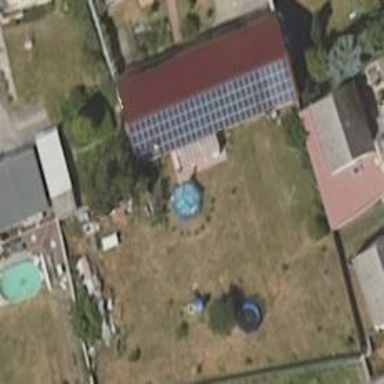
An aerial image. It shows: Small solar photovoltaic panel used as generator to produce electricity.